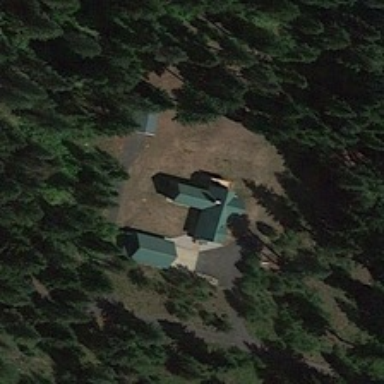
A forest surrounded a house .